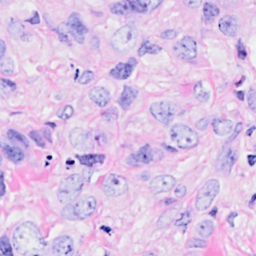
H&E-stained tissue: Breast